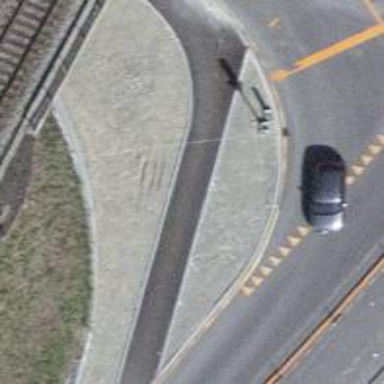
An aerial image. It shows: Crossing with traffic signals.